Question: I want plot contour plot in r. I installed "plotly" packages for that but it is giving error while calling function "plot_ly" in r as shown below in the image.

Can you please help me in that matter?
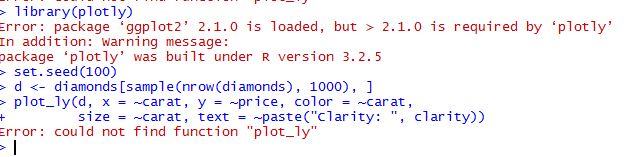
Answer: Please read your error and warning messages. The image you posted shows that 'plotly' was never loaded (because your 'ggplot2' is out of date). You should try updating 'ggplot2' using 'update.packages("ggplot2")'.
Then you should be able to load 'plotly' successfully and the 'plot_ly' command should work.